Field crop: maize
Growth stage: 2
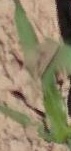
Species: maize